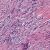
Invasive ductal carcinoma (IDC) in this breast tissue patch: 1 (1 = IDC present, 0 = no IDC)